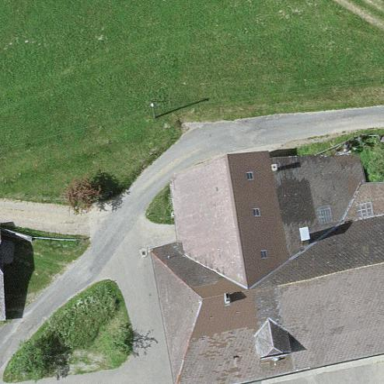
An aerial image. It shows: Farm building.